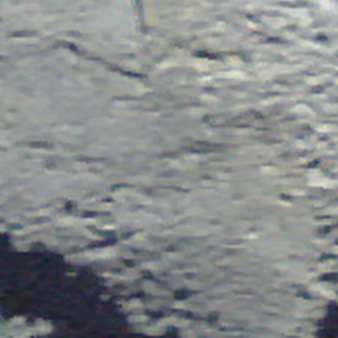
Label: other